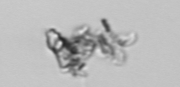
Label: detritus